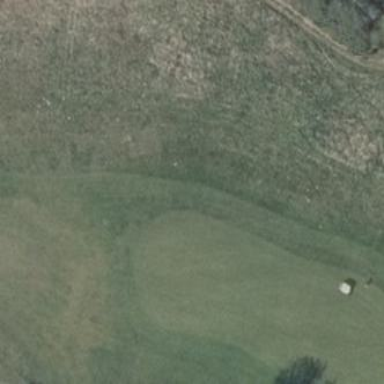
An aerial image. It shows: Grassy fairway on golf course.